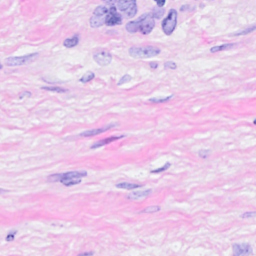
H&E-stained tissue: Breast